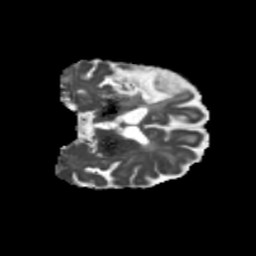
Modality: MD
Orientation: coronal
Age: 75
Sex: male
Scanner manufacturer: siemens
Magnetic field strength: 3 T
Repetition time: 5.25 s
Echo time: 0.08 s